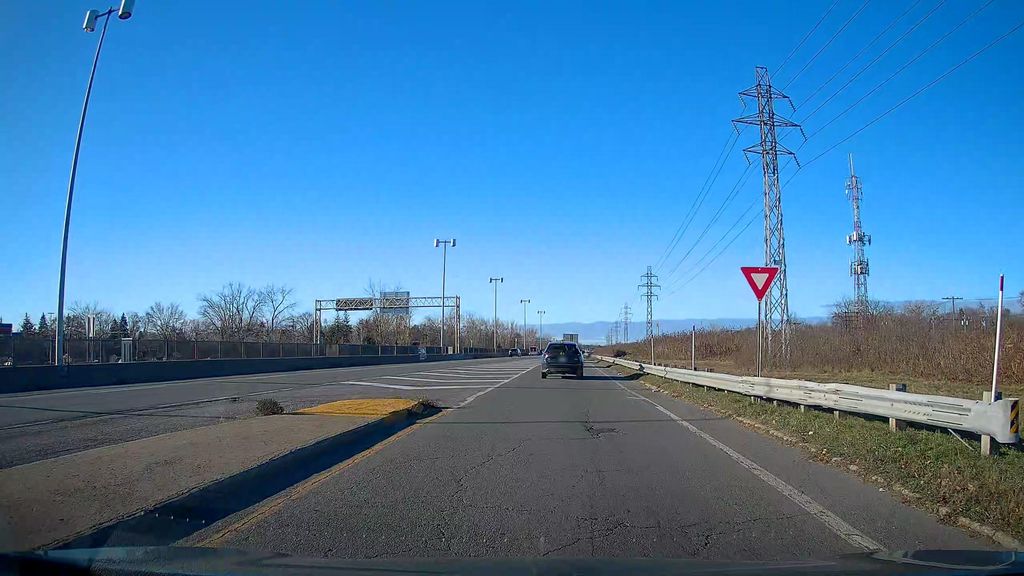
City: montreal